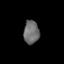
Tissue: prostate
Cell type: T cells
Senescence score: 0.2592
Nuclear area (px): 361
Mean DAPI intensity: 107.662